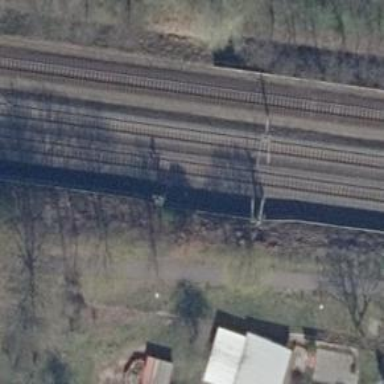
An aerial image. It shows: Railway signal.